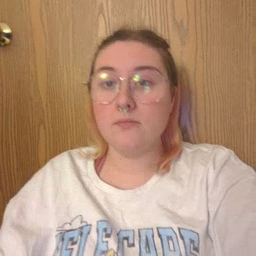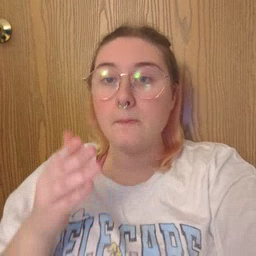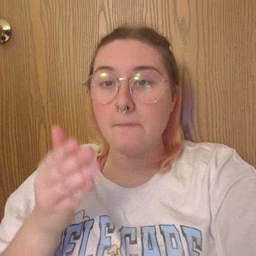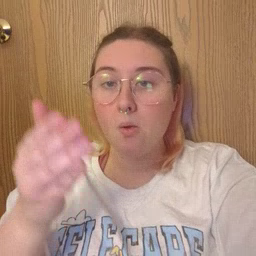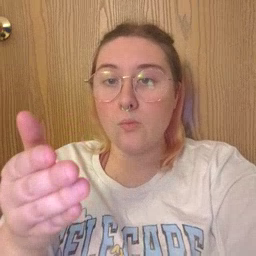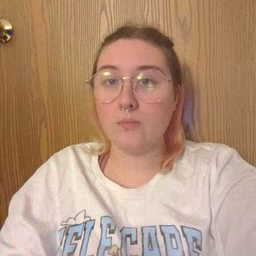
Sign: boat